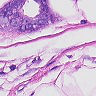
Metastatic tissue present: yes